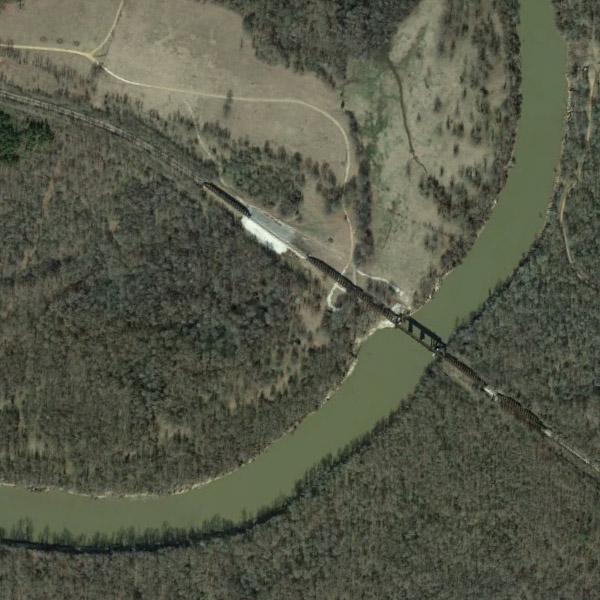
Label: River